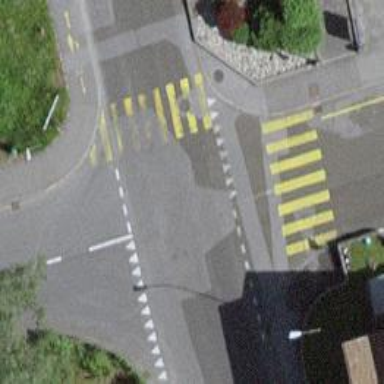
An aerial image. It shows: Residential road with asphalt surface. It includes cycle track.